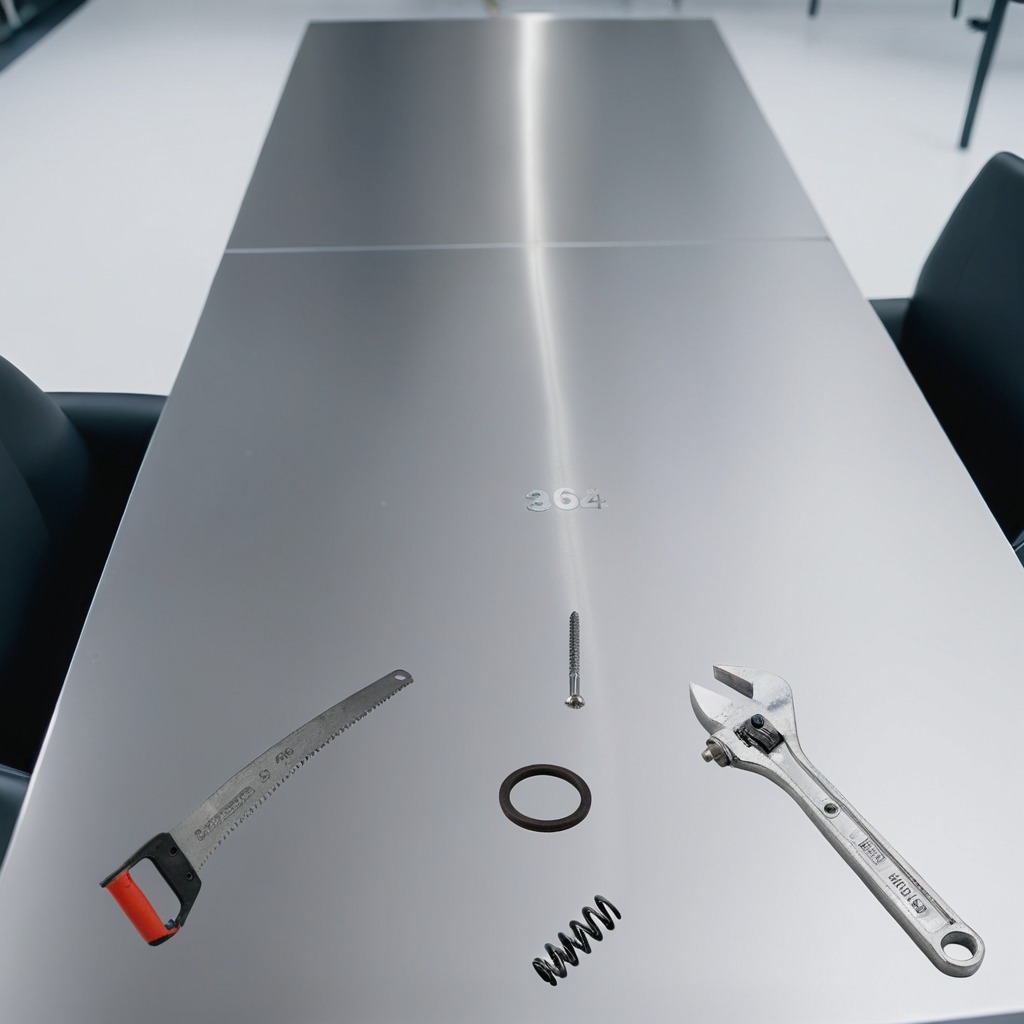
A rubber Oring, a metal machine screw, a coiled metal spring, a handheld metal saw, and a wrench are lying on a stainless steel table.